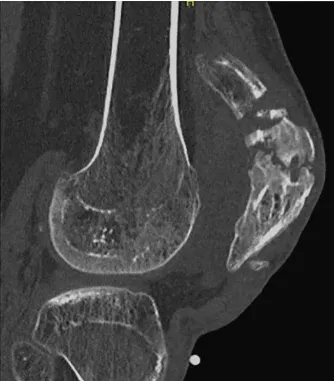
Sagittal CT view.
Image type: radiology (ct)